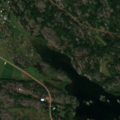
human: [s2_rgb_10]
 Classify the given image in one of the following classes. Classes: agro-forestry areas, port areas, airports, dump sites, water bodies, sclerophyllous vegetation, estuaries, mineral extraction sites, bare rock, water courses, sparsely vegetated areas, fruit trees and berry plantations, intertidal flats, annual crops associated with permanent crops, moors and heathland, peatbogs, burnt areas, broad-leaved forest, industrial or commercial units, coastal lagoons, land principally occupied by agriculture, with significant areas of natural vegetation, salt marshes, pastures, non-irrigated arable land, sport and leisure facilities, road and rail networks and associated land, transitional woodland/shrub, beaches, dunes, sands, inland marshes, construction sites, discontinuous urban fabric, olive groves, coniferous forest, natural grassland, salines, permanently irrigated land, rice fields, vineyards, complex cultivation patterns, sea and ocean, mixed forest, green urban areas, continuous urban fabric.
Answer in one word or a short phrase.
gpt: discontinuous urban fabric, land principally occupied by agriculture, with significant areas of natural vegetation, broad-leaved forest, bare rock, sea and ocean